Field crop: tomato
Growth stage: 2
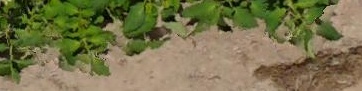
Species: tomato